Question: I have one data set (left) and I want to change it into the format (right):
My issue is how to create columns from IDPRODUCT (if it duplicate only create one column) and IDBILL if have values in left table will set 1, else set 0.

Please help me solve this case using R. I try some tips using (reshape2, tidyr) but I couldn't done.
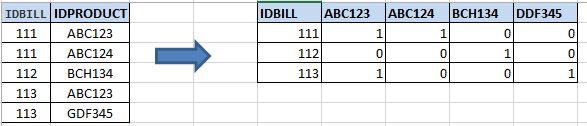
Answer: This solution works for your example...
'''
library(tidyverse)
library(sjmisc)
d <- tibble(
IDBILL = c(111, 111, 112, 113, 113),
IDPRODUCT = c("ABC123", "ABC124", "BCH134", "ABC123", "GDF345"),
)
d %>%
tidyr::spread(key = IDPRODUCT, value = IDPRODUCT) %>%
sjmisc::rec_if(is.character, rec = "NA=0;else=1", append = F) %>%
tibble::add_column(IDBILL = unique(d$IDBILL), .before = 1)
#> # A tibble: 3 x 5
#> IDBILL ABC123_r ABC124_r BCH134_r GDF345_r
#> <dbl> <dbl> <dbl> <dbl> <dbl>
#> 1 111 1 1 0 0
#> 2 112 0 0 1 0
#> 3 113 1 0 0 1
'''
Step-by-step:
1) Spread the variable accross columns, but 'key' and 'value' are identical in this case, because of duplicated values: 'tidyr::spread(key = IDPRODUCT, value = IDPRODUCT)' would throw this error:
'''
d %>%
tidyr::spread(key = IDPRODUCT, value = IDPRODUCT)
#> # A tibble: 3 x 5
#> IDBILL ABC123 ABC124 BCH134 GDF345
#> <dbl> <chr> <chr> <chr> <chr>
#> 1 111 ABC123 ABC124 <NA> <NA>
#> 2 112 <NA> <NA> BCH134 <NA>
#> 3 113 ABC123 <NA> <NA> GDF345
'''
2) Recode 'NA' into 0, and all other values ('else') into 1 - but (else, column 'IDBILL' would be recoded as well). Note that 'rec_if()', just like e.g. 'select_if()', drops all other columns where '.predicate' does not apply.
'''
d %>%
tidyr::spread(key = IDPRODUCT, value = IDPRODUCT) %>%
sjmisc::rec_if(is.character, rec = "NA=0;else=1", append = F)
#> # A tibble: 3 x 4
#> ABC123_r ABC124_r BCH134_r GDF345_r
#> <dbl> <dbl> <dbl> <dbl>
#> 1 1 1 0 0
#> 2 0 0 1 0
#> 3 1 0 0 1
'''
3) ... so we need to add back the ID column:
'''
d %>%
tidyr::spread(key = IDPRODUCT, value = IDPRODUCT) %>%
sjmisc::rec_if(is.character, rec = "NA=0;else=1", append = F) %>%
tibble::add_column(IDBILL = unique(d$IDBILL), .before = 1)
#> # A tibble: 3 x 5
#> IDBILL ABC123_r ABC124_r BCH134_r GDF345_r
#> <dbl> <dbl> <dbl> <dbl> <dbl>
#> 1 111 1 1 0 0
#> 2 112 0 0 1 0
#> 3 113 1 0 0 1
'''